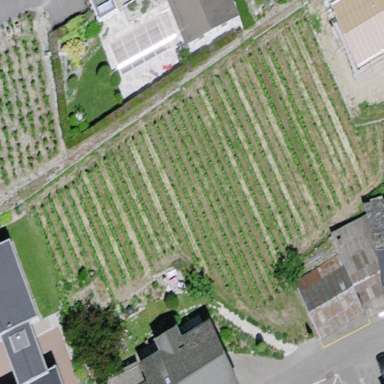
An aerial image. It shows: Vineyard where grapes are grown.